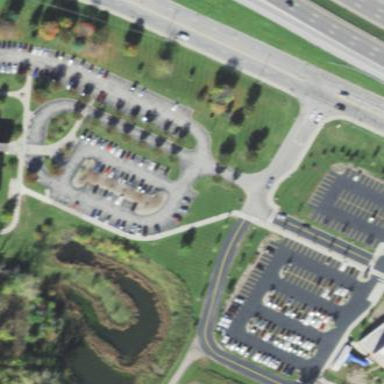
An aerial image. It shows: Parking area with surface.